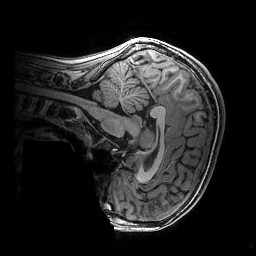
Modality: T1w
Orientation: sagittal
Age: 10
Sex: male
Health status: ill
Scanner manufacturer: ge
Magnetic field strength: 3 T
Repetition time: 0.007664 s
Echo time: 0.00342 s